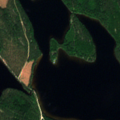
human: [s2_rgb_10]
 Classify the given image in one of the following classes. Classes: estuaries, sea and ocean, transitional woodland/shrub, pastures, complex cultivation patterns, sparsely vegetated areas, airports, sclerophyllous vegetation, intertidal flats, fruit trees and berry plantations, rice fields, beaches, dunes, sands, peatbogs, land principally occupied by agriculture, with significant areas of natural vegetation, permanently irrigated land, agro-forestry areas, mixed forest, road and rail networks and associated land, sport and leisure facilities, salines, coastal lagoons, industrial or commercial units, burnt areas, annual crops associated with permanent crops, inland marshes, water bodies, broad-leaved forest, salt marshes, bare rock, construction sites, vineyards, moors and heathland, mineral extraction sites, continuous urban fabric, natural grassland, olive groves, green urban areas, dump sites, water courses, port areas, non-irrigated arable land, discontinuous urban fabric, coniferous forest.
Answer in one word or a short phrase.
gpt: coniferous forest, water bodies